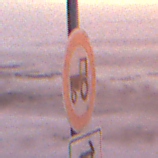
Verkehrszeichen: VerbotKraftfahrzeugeZuegeNichtSchneller25
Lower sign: RichtungsangabeDurchPfeile5
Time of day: SunriseSunset
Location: Outdoor (Urban)
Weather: PartlyCloudy
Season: NotSpecified
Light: Natural